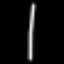
Label: line